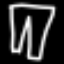
Label: pants